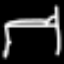
Label: bed